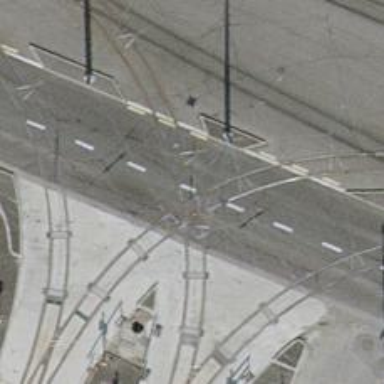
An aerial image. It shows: Tram railway running through service yard with electrified contact lines.